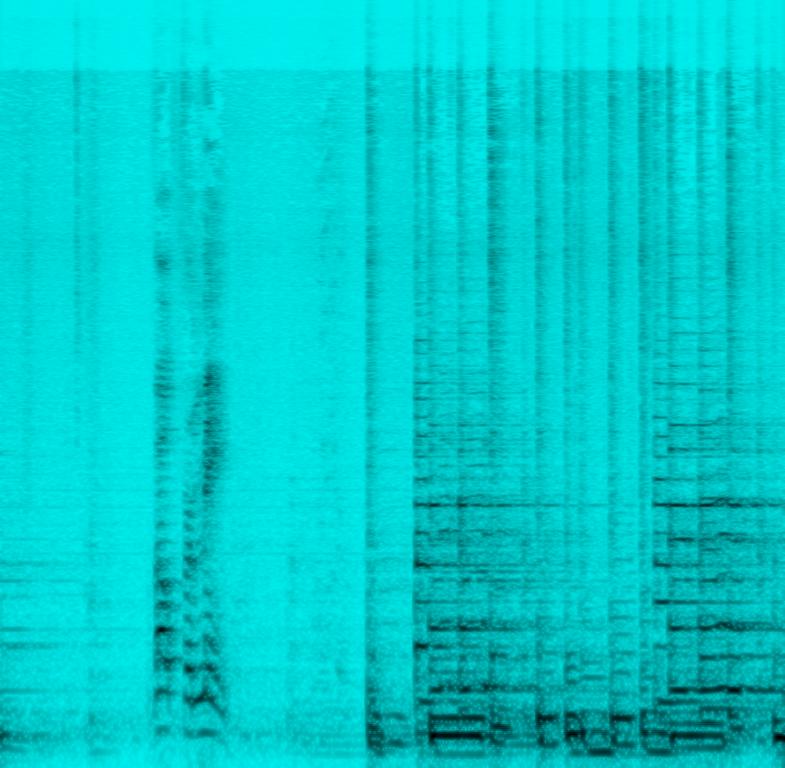
This is an instrumental funk music piece consisting of a Chapman stick solo. Due to the nature of the instrument, only the tapping technique is used which gives a funky vibe to the piece. This piece could be used in the background at a jazz club.